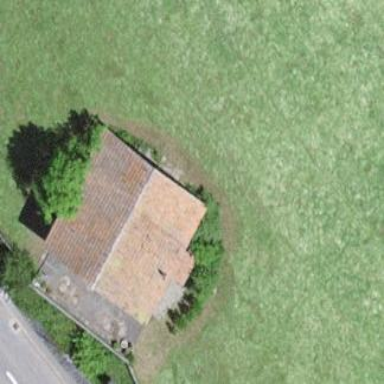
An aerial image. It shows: Stable building.